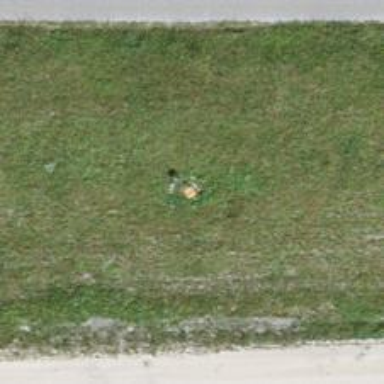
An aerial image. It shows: View of pole with roofed pipeline marker.